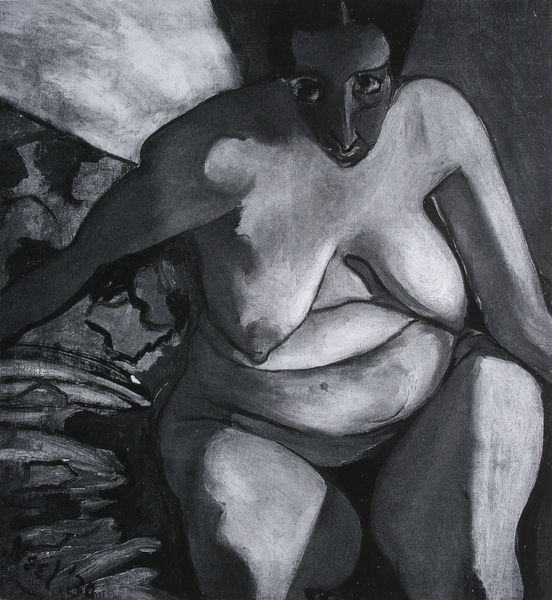
Titel: Ethel Ashton
Künstler: Alice Neel
Schlagwörter: akt, busen, frau, grau, schwarz, weiss, sitzend, decke, dick, bett, laken, picasso, aufblick